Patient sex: M
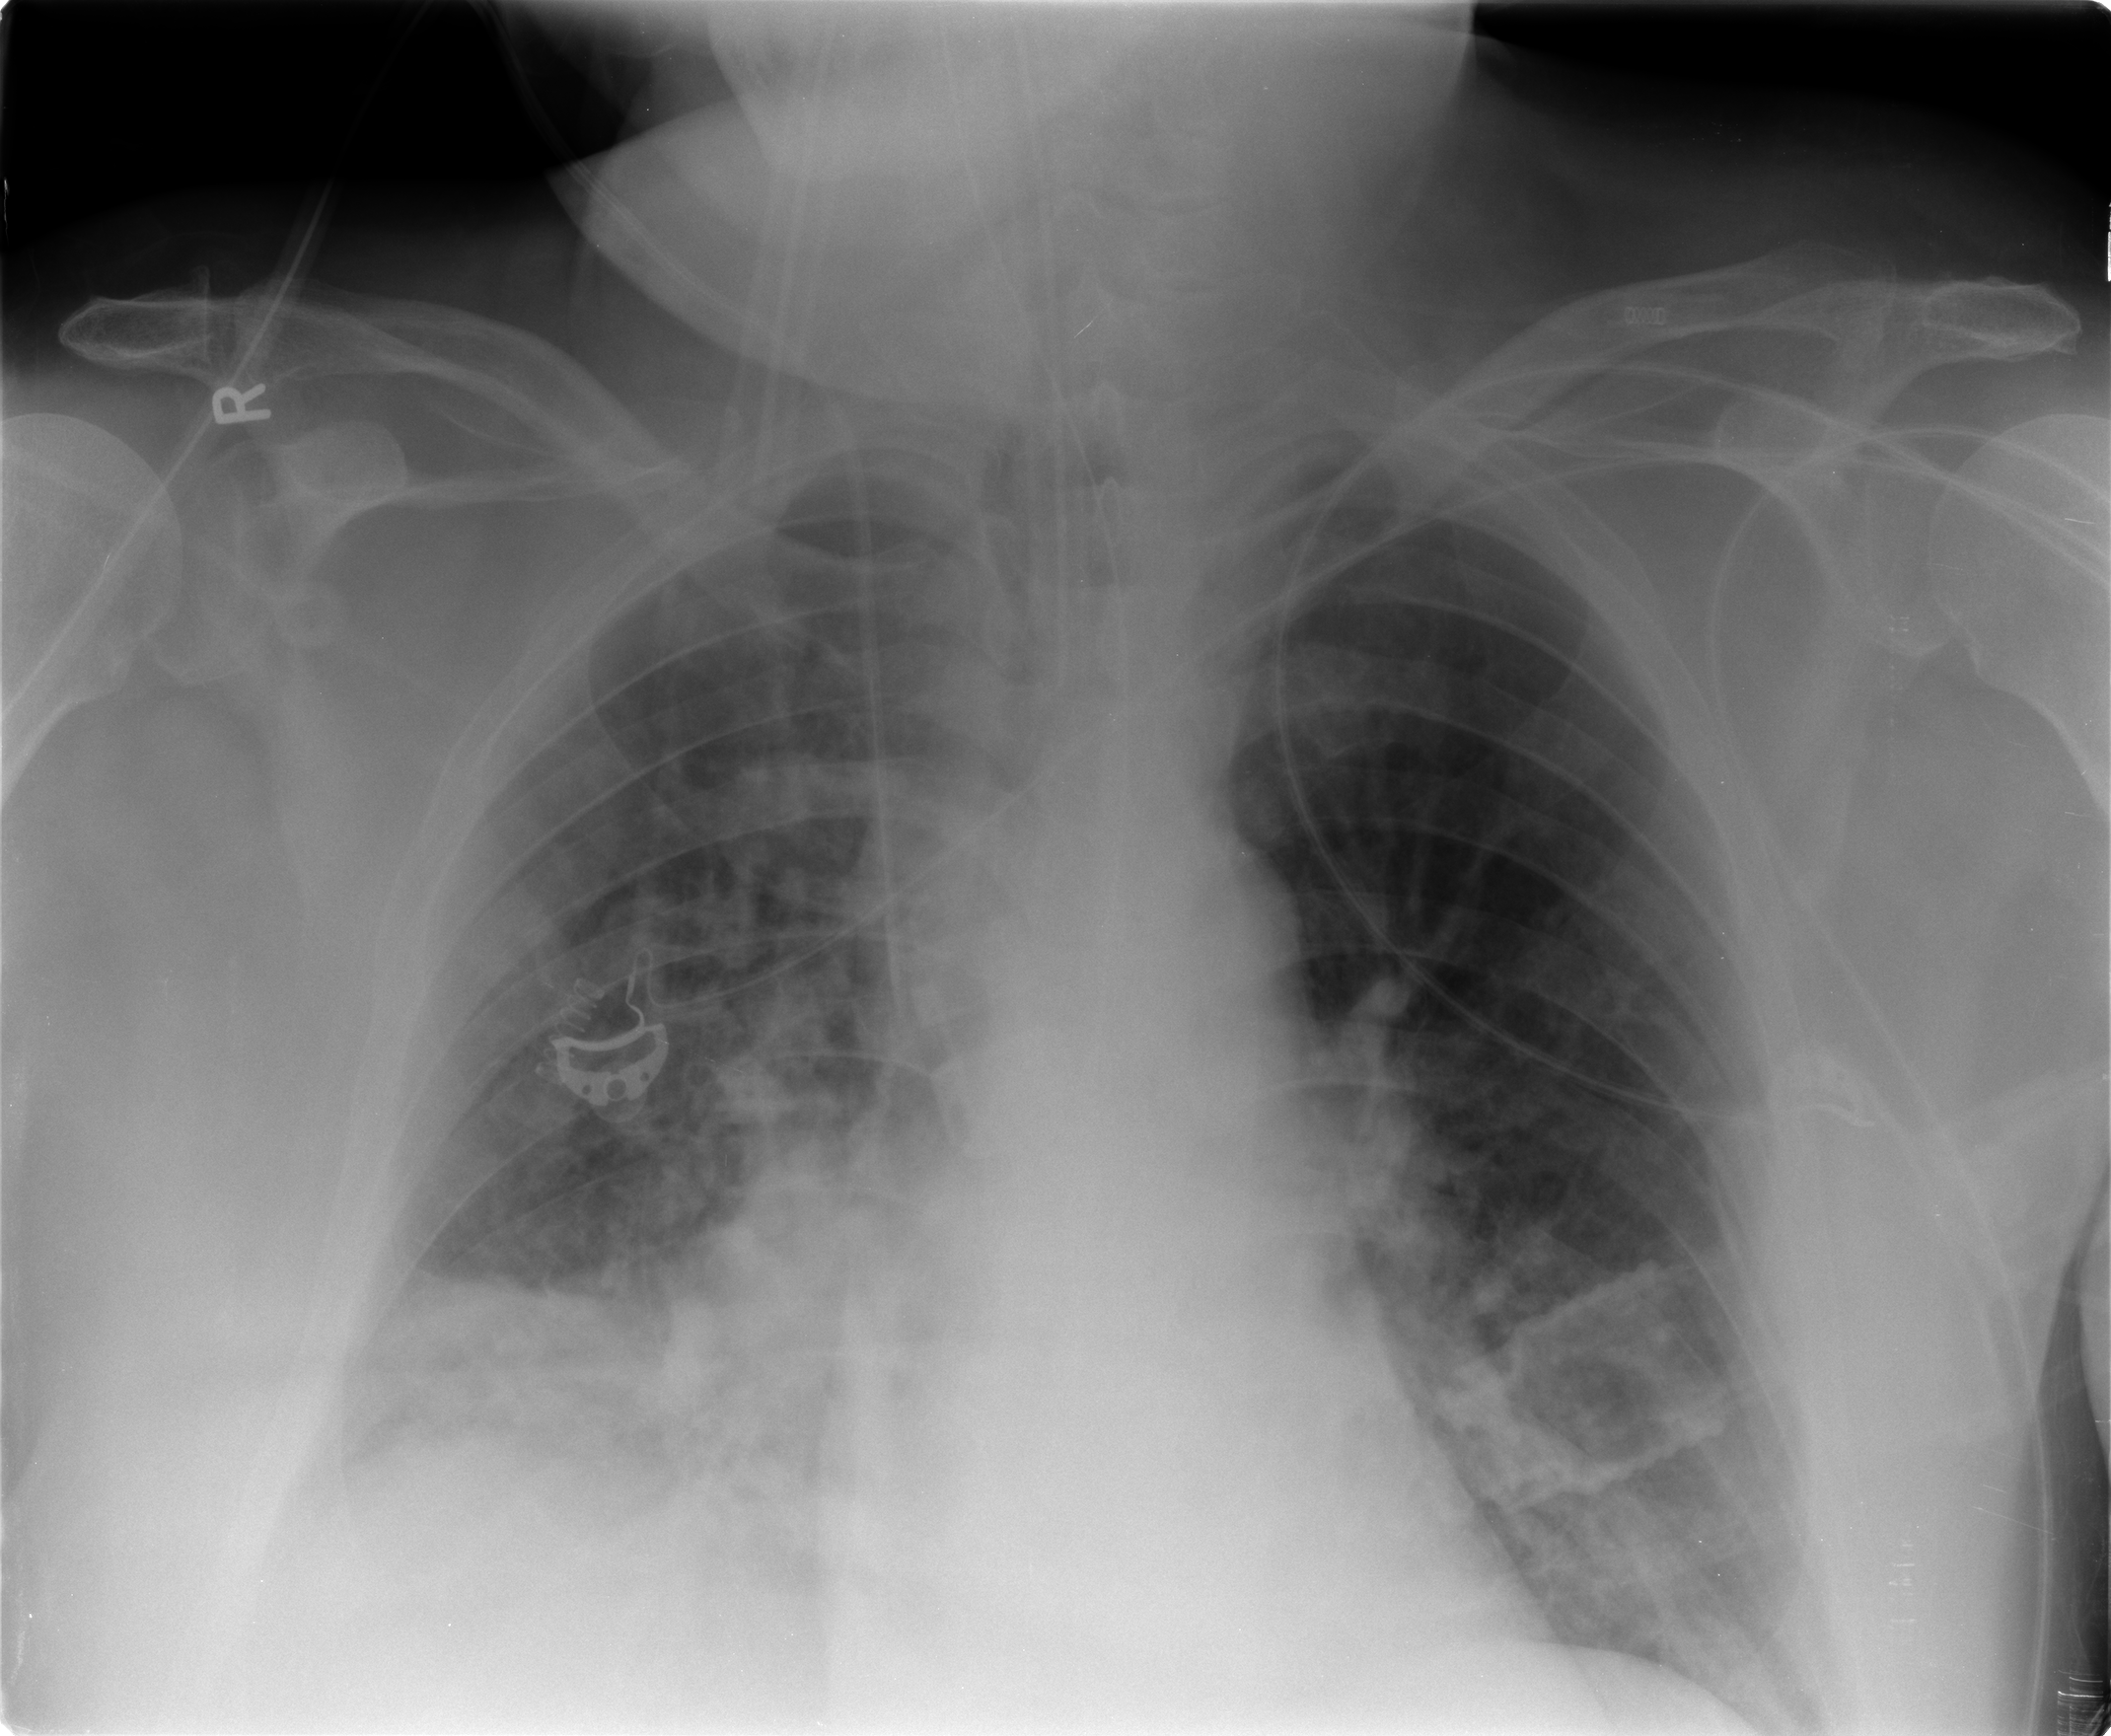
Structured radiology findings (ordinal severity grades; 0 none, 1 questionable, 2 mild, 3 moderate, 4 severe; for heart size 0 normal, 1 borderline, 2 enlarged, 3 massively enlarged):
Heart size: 0
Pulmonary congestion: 2
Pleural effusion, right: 2
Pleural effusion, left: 1
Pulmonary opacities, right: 2
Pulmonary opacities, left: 2
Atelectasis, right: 2
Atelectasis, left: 2